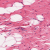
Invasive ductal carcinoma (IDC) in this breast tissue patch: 0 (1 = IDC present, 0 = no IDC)